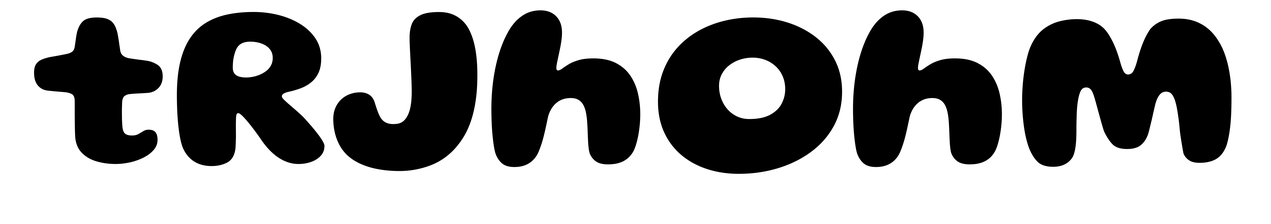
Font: Gluten_Bold